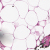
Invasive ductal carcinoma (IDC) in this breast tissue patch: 0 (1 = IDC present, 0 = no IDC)